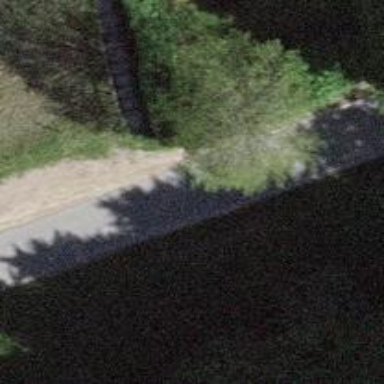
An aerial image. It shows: Road with steps.